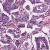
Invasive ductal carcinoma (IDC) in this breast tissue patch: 1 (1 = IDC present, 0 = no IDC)